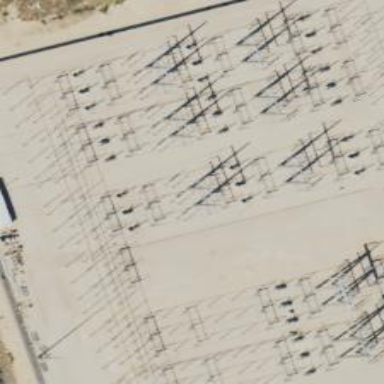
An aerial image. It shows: Power tower.